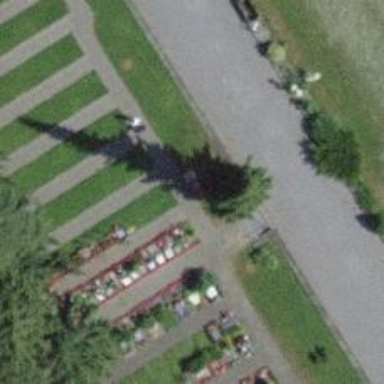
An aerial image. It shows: Red bench.